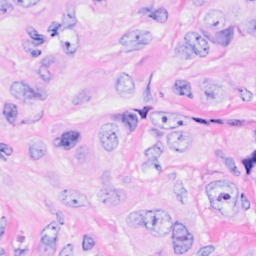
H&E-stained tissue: Breast